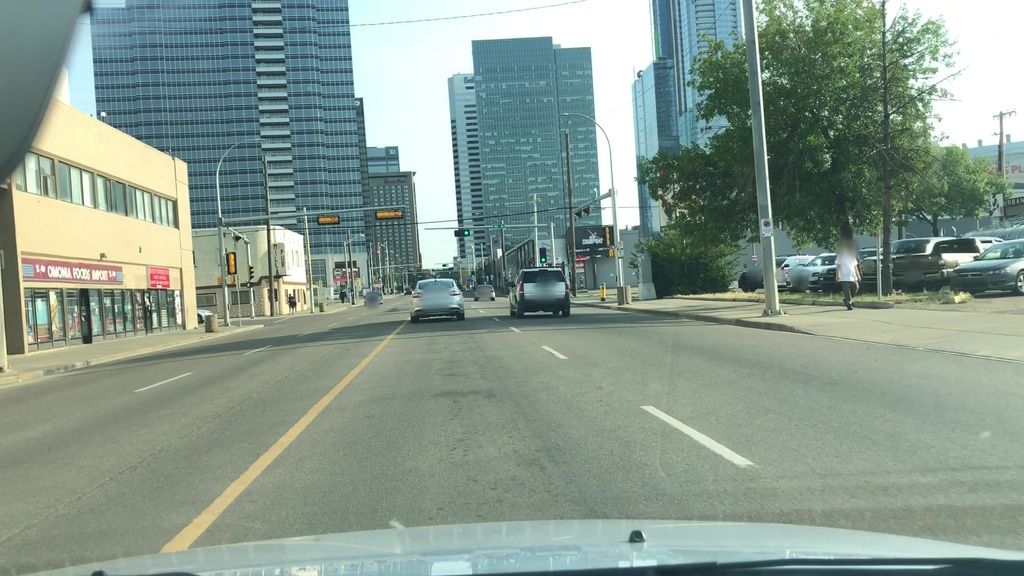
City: edmonton